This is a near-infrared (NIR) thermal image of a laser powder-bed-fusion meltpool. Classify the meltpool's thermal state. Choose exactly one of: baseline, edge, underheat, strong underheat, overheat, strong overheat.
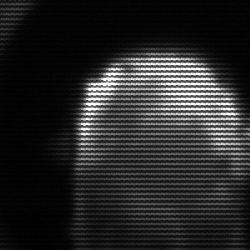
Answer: baseline